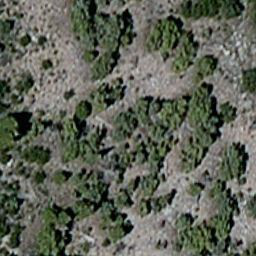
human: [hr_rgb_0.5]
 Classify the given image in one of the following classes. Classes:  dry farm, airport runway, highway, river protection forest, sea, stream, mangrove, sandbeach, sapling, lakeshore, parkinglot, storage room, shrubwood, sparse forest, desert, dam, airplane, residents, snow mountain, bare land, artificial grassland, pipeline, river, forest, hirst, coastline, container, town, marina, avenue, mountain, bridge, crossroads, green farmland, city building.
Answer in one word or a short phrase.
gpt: sparse forest